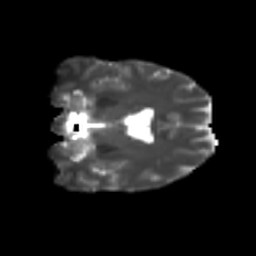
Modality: T2w
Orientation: coronal
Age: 29
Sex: female
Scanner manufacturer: ge
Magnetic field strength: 3 T
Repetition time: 7.8 s
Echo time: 0.0606 s